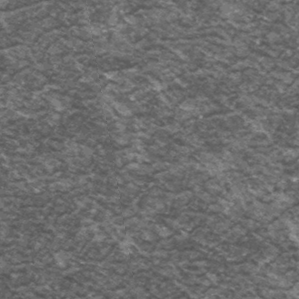
Label: frost